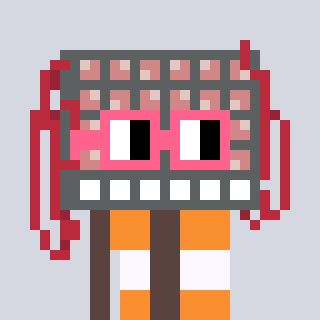
a pixel art character with square pink glasses, a turing-shaped head and a darkbrown-colored body on a cool background